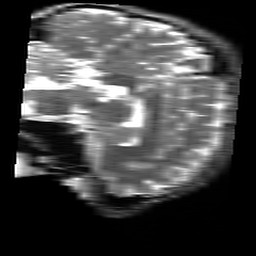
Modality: T2w
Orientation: sagittal
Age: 27
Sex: male
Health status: healthy
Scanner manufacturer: siemens
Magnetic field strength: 3 T
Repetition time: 4.01 s
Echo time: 0.116 s